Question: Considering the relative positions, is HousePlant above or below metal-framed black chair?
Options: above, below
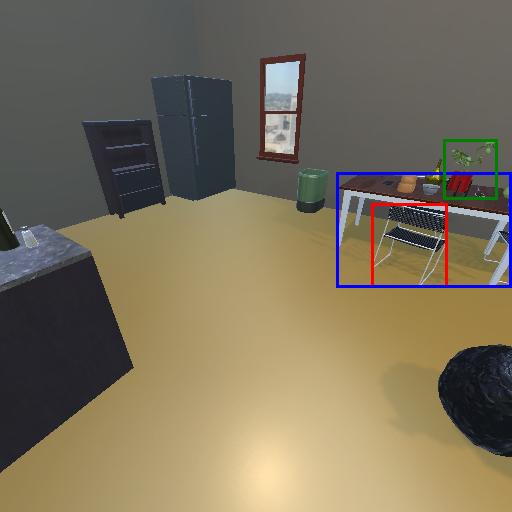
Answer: above